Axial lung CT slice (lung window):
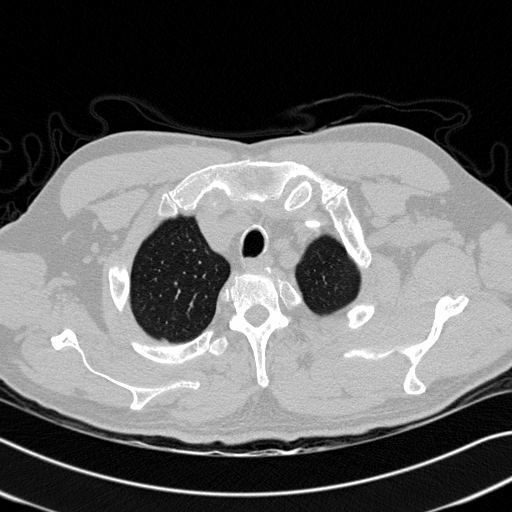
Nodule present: no